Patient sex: F
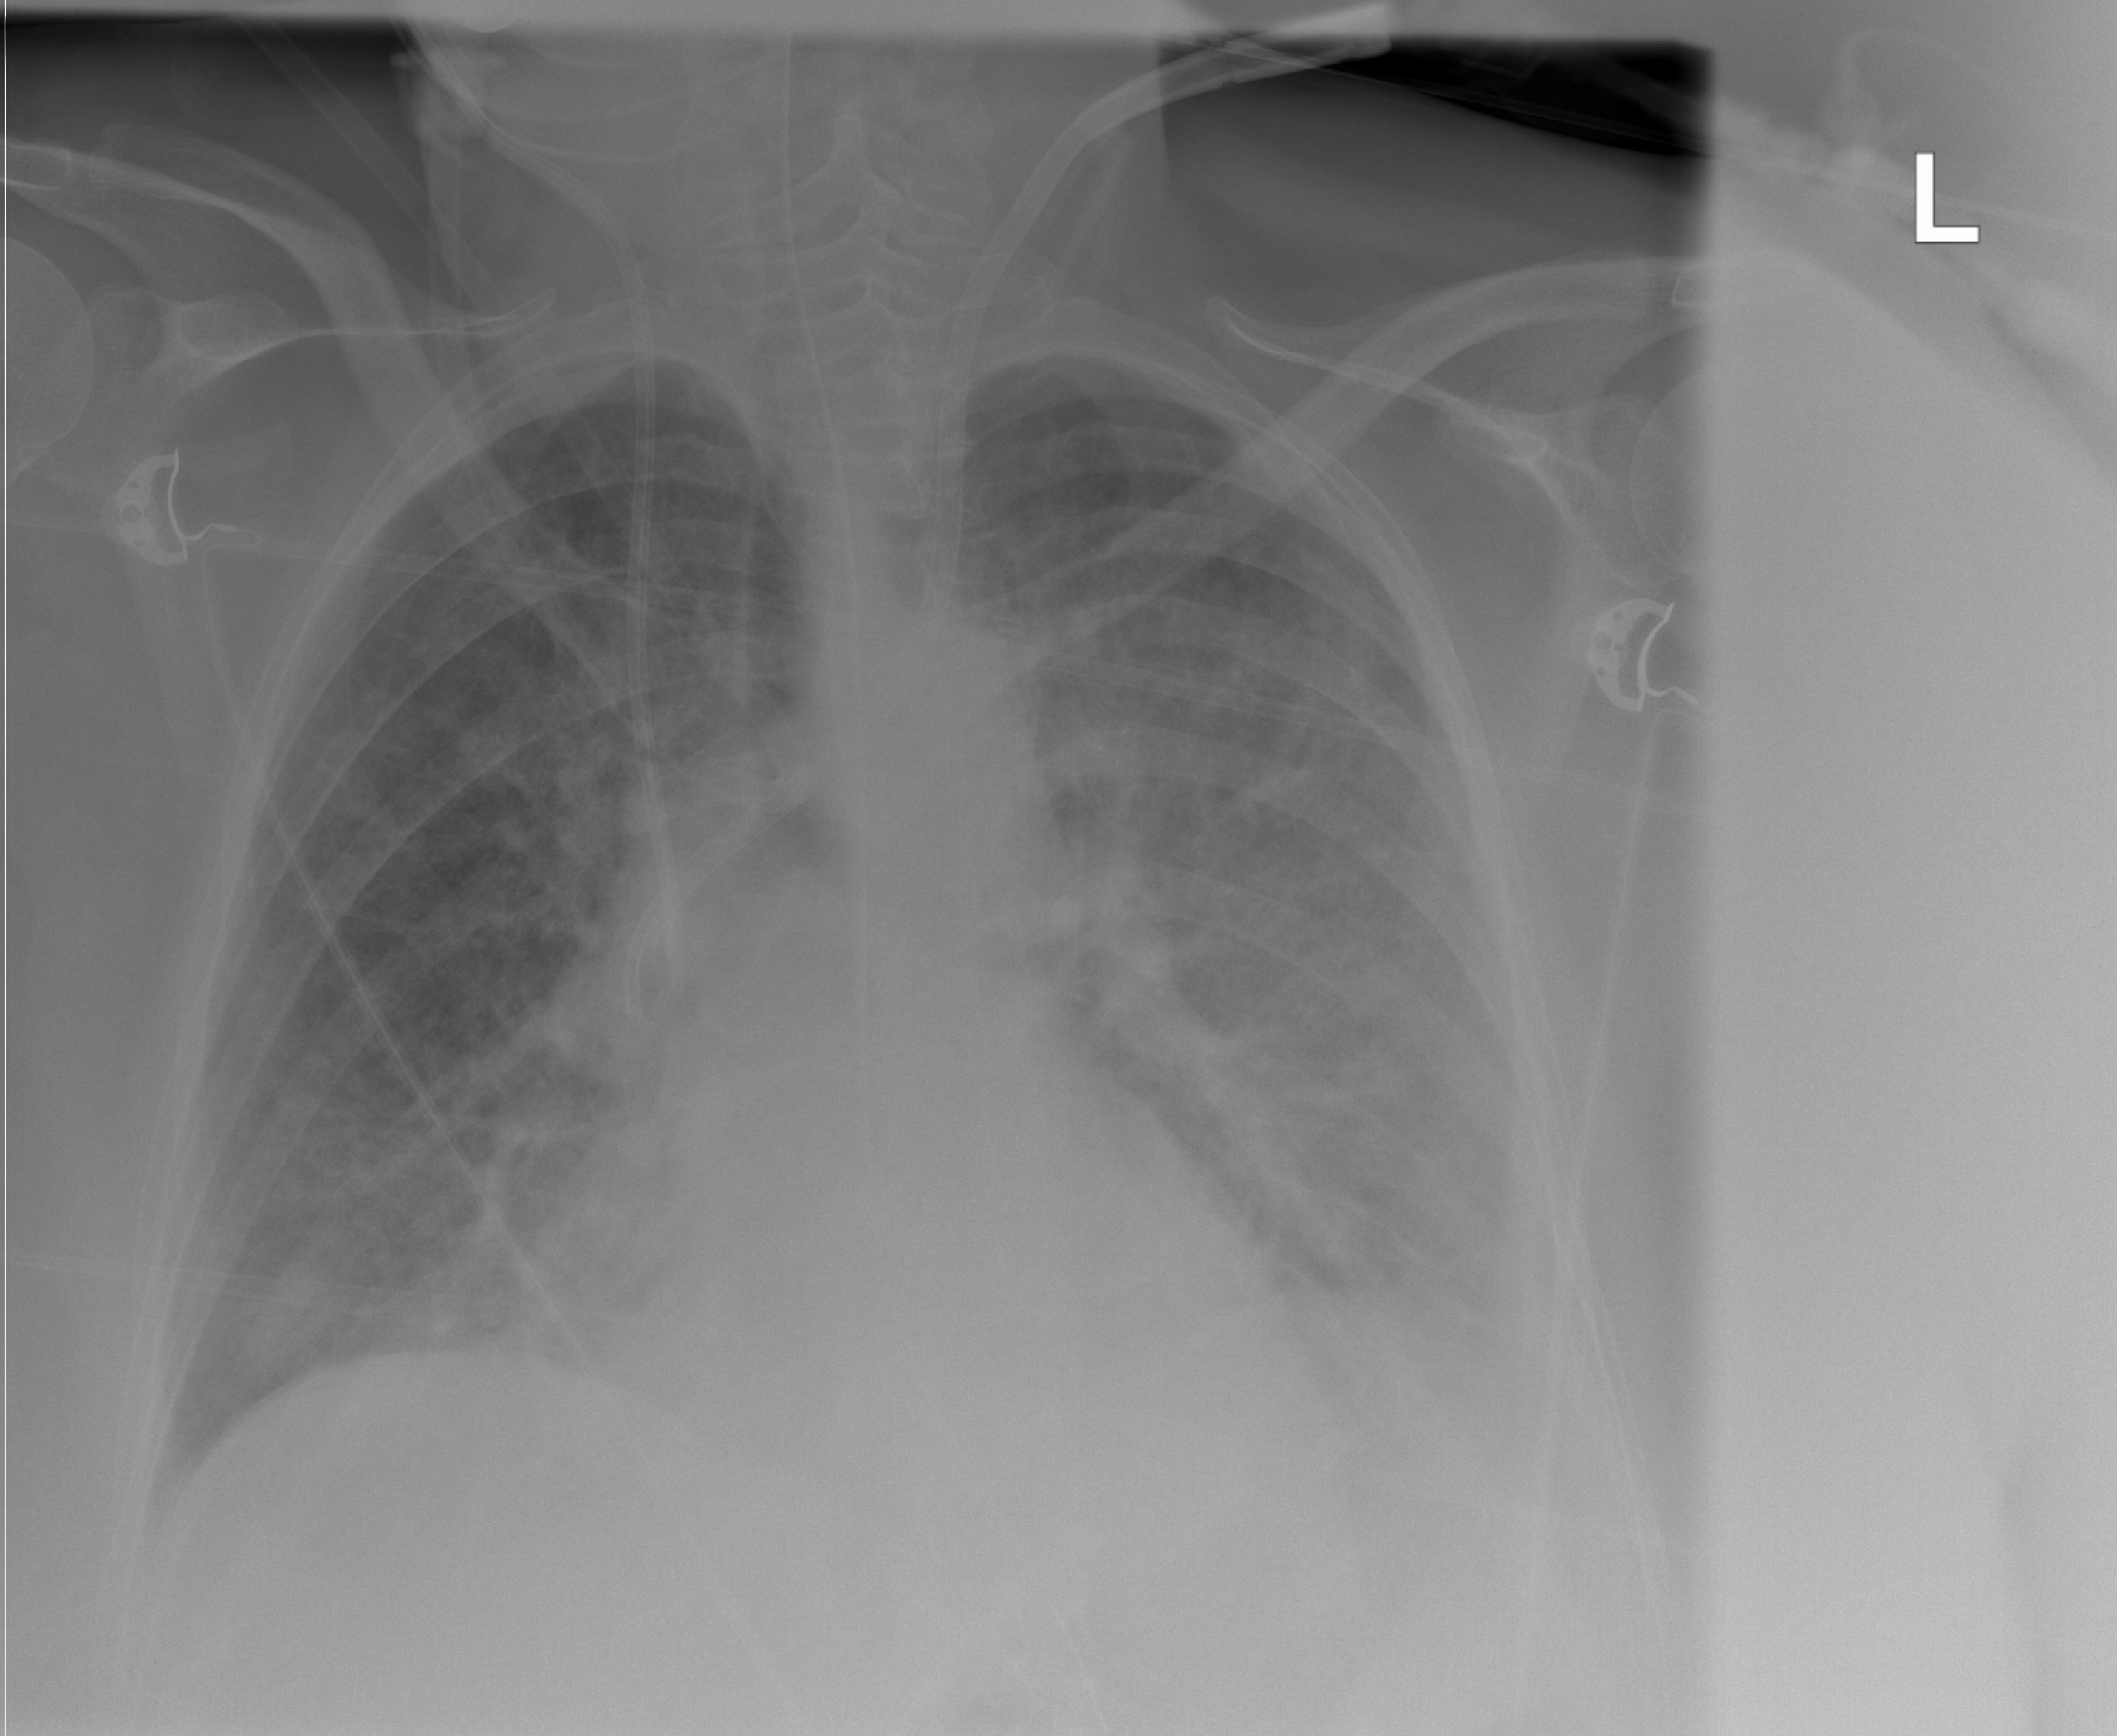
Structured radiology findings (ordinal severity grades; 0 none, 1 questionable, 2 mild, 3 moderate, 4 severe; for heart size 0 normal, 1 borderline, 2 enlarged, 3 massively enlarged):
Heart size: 1
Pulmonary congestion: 3
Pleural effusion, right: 0
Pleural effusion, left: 2
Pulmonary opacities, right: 3
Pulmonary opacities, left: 3
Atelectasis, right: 2
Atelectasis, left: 2